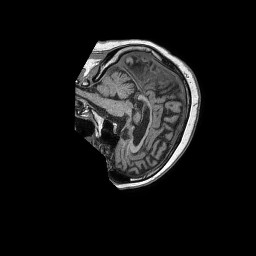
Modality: T1w
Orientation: sagittal
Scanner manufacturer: philips
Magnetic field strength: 1.5 T
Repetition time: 0.007732 s
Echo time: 0.003612 s